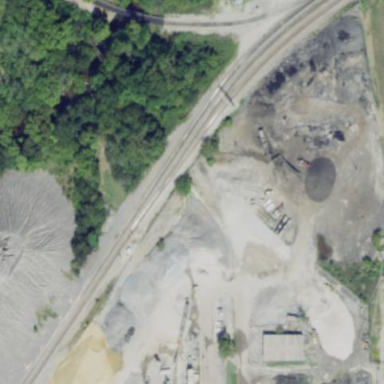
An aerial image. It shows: Industrial area with asphalt plant.